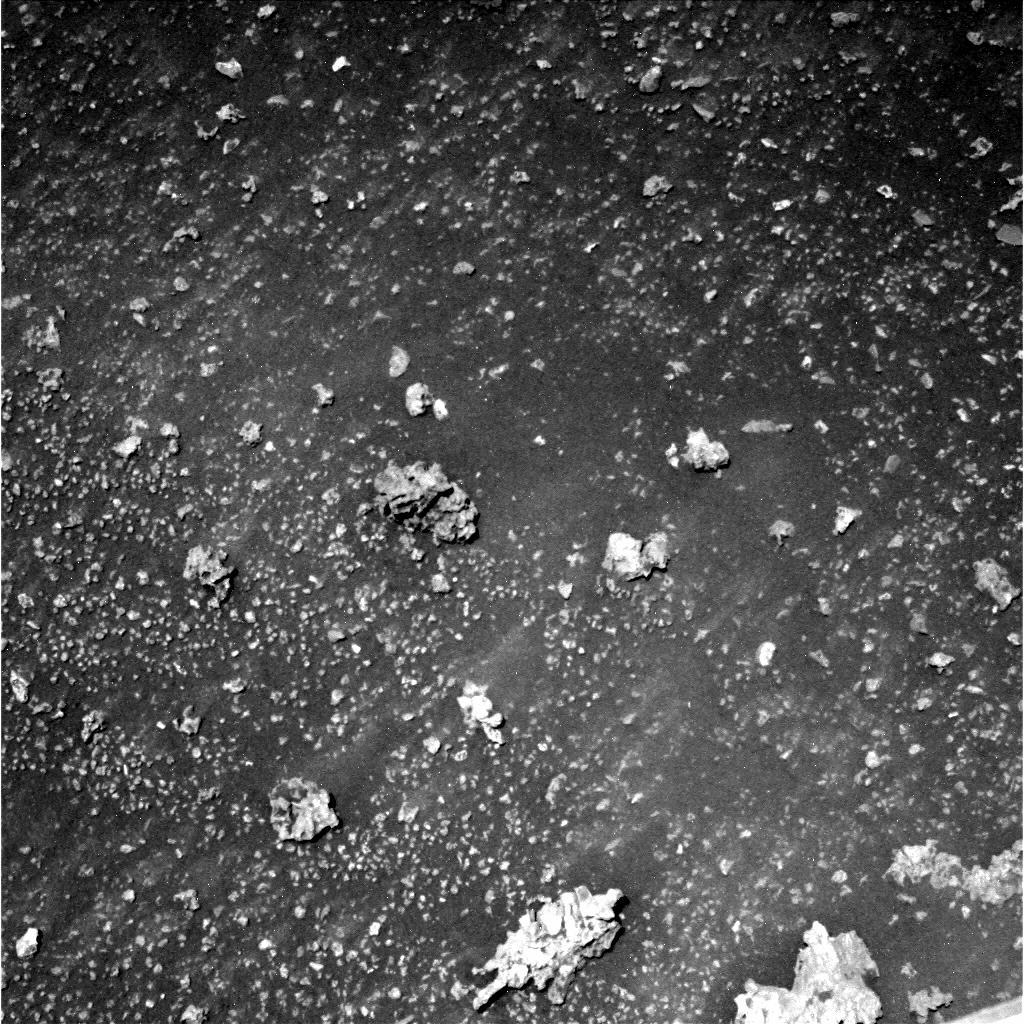
Terrain classes present: Bedrock, Gravel / Sand / Soil, Rock